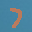
Label: 7